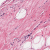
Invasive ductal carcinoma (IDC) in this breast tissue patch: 0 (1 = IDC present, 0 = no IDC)